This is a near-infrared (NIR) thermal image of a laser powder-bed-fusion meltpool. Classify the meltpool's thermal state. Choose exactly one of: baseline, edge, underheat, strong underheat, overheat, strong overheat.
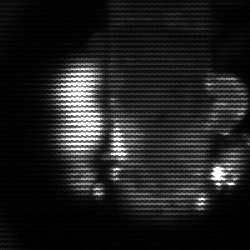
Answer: strong underheat